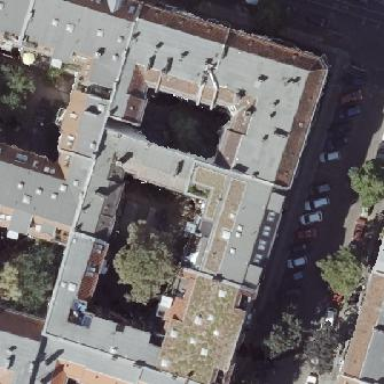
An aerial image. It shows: Residential building with quadruple saltbox shaped roof.